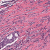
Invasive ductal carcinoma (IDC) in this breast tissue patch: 1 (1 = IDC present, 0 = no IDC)